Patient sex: M
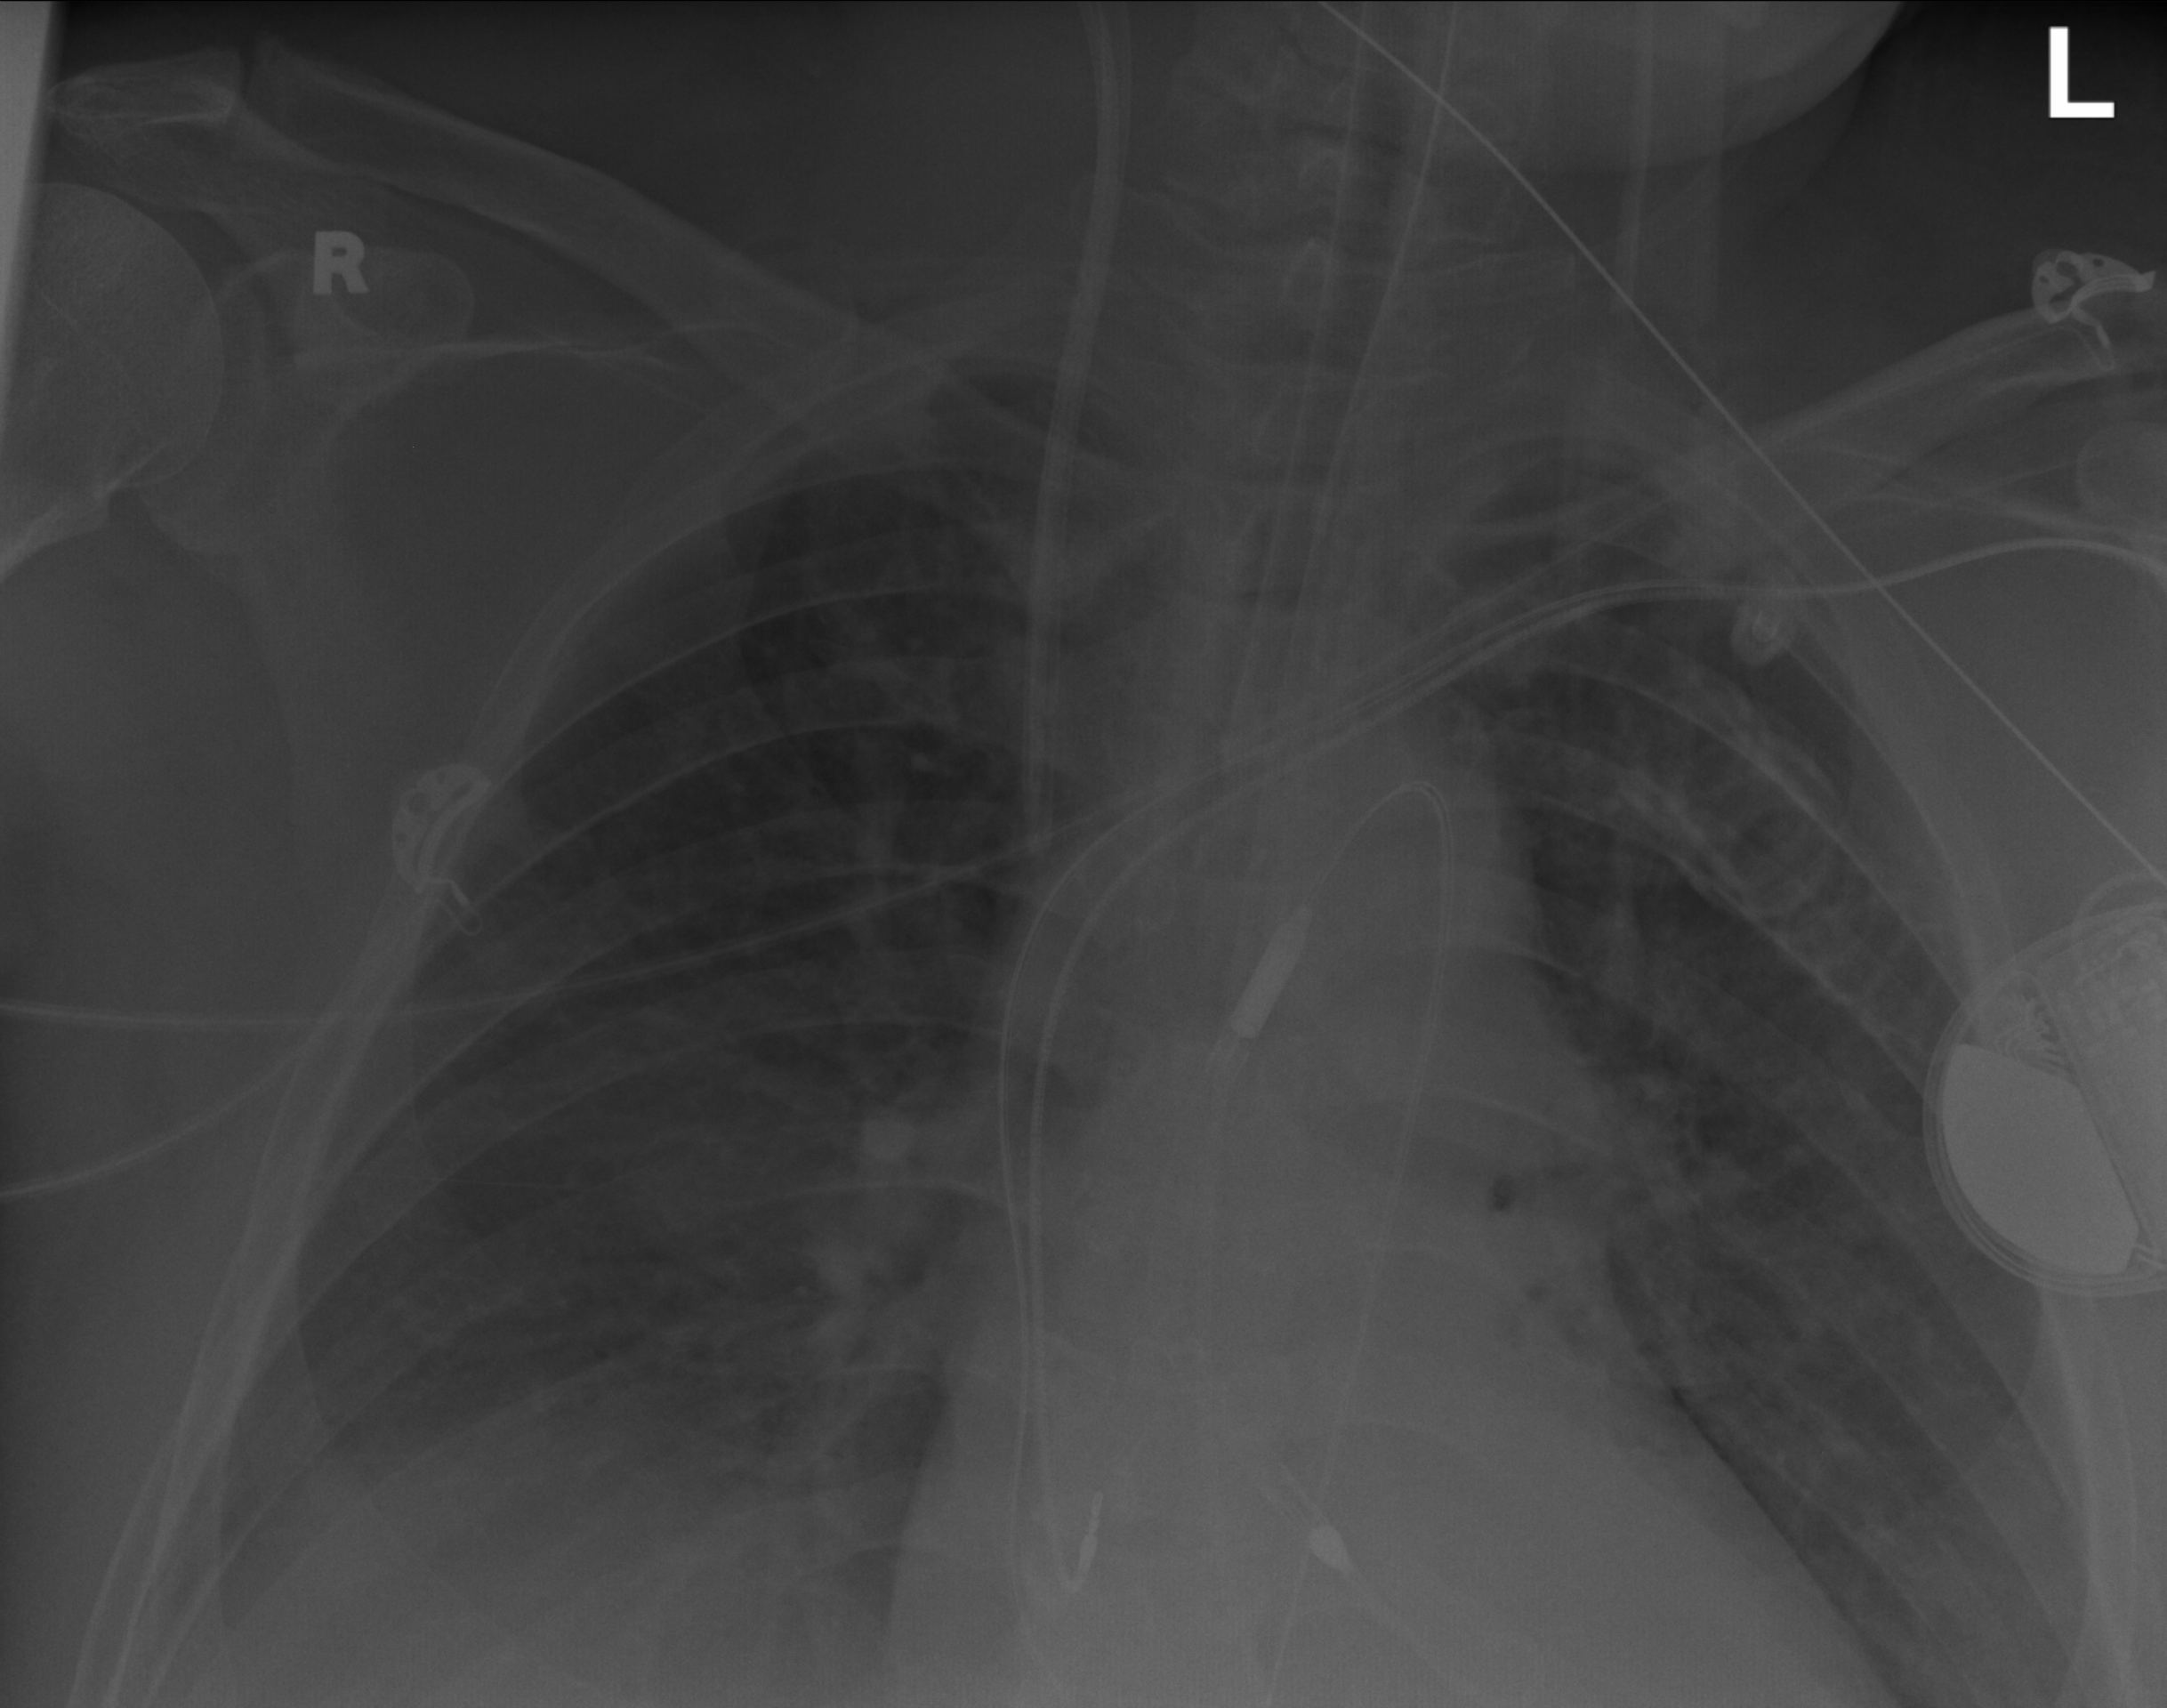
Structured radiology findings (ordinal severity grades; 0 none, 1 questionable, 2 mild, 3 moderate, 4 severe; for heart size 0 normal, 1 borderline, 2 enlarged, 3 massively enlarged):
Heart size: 0
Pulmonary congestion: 2
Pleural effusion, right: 2
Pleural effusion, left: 0
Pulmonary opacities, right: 0
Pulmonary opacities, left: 0
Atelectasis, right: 0
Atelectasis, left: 0